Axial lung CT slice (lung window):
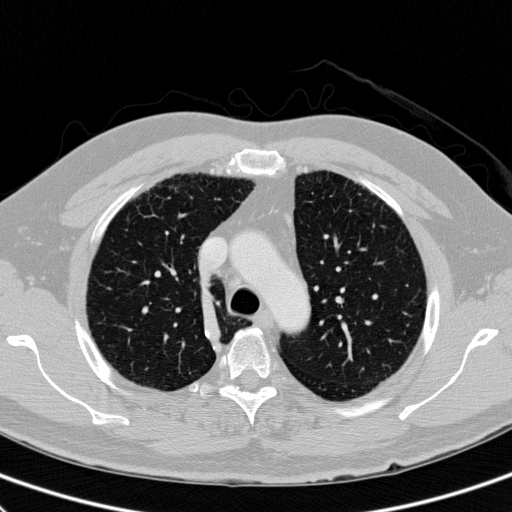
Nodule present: no